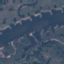
Label: River